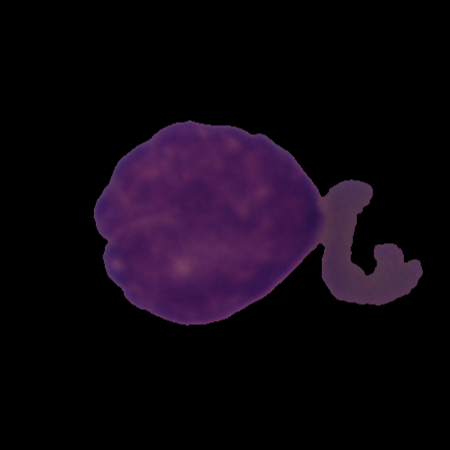
Label: cancer